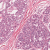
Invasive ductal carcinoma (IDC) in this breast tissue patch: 0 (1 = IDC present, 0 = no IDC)